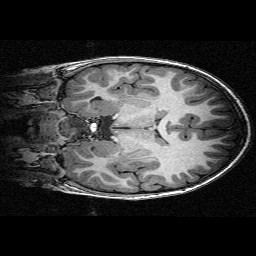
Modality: T1w
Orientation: coronal
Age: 9
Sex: female
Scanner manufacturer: siemens
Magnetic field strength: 3 T
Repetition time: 2.3 s
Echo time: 0.00336 s